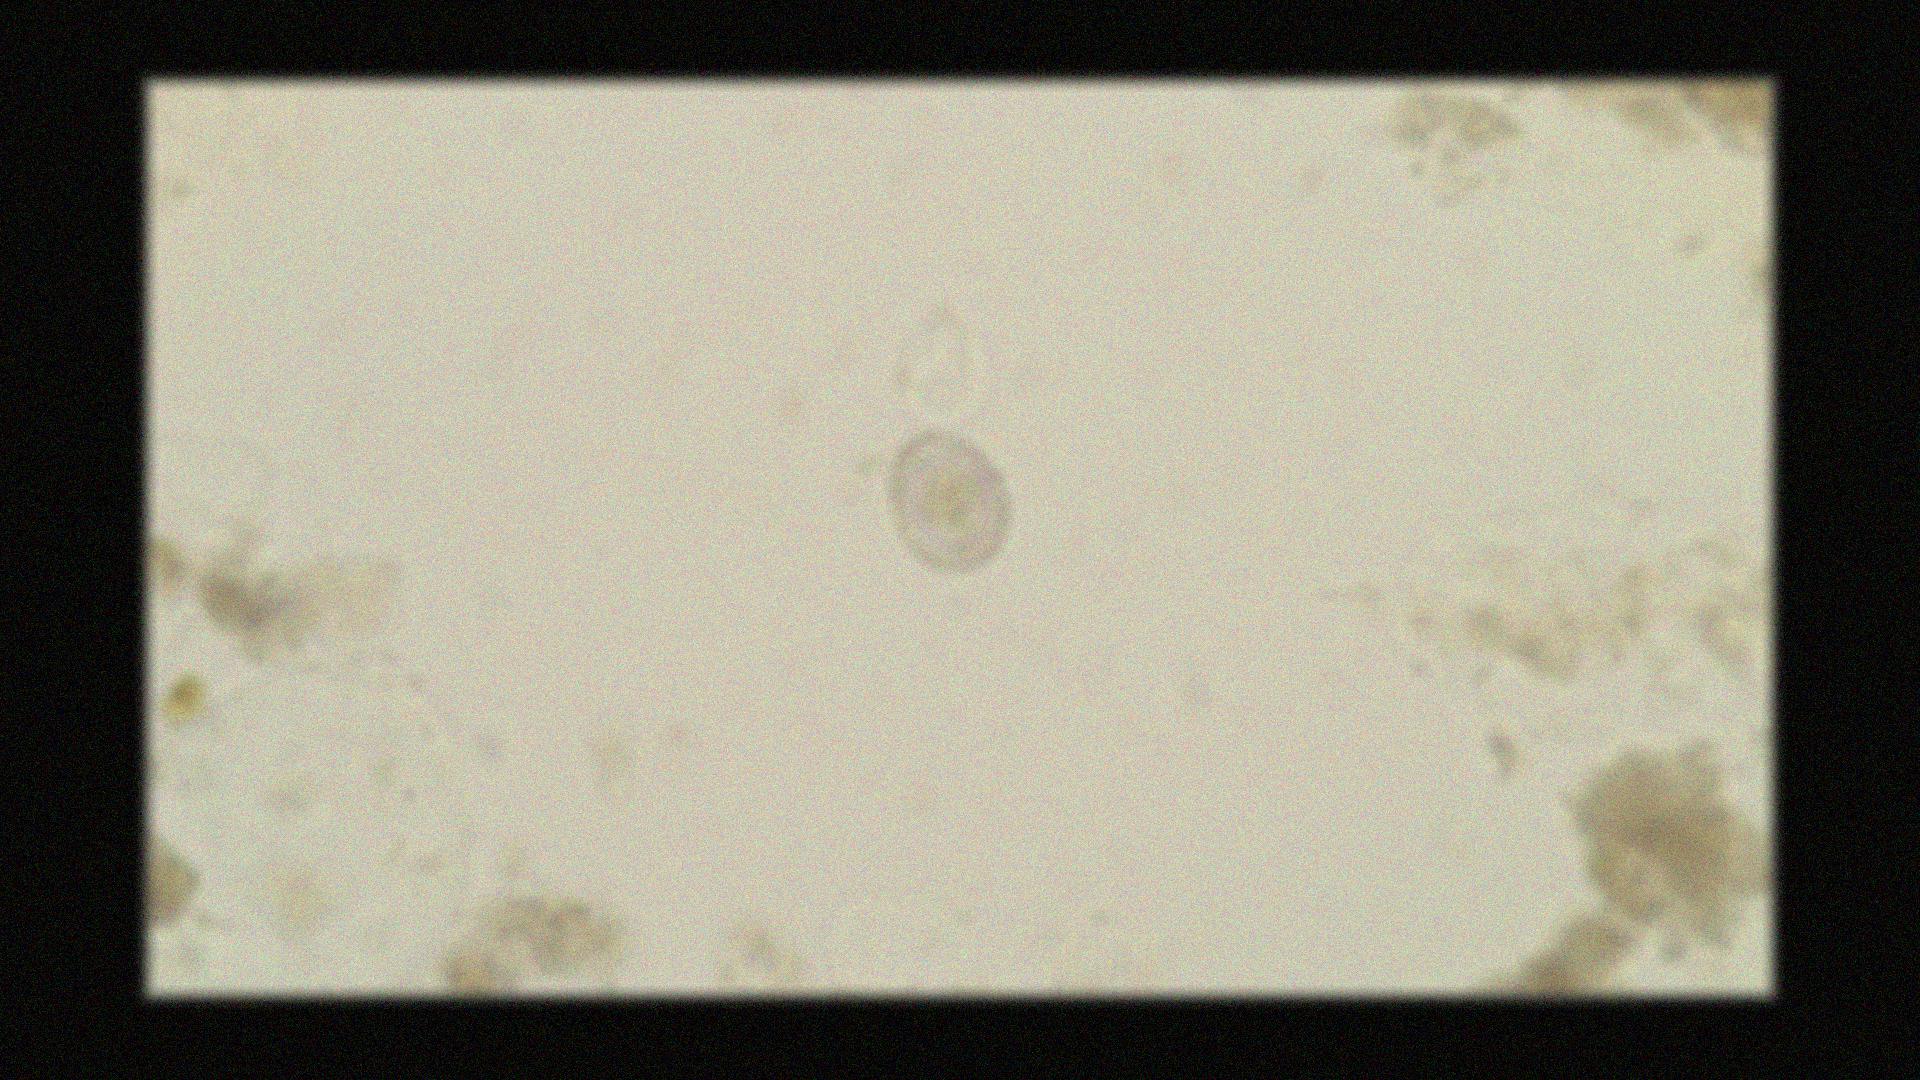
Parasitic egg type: Hymenolepis nana